Question: I need to dynamically load a dll in C++.
I have followed this tutorial <URL> to create the dll and everything worked fine.
Then I followed this one <URL> and I've adapted the console application as follow:
'''
typedef DOUBLE(CALLBACK* DllFunc)(DOUBLE, DOUBLE);
int _tmain(int argc, _TCHAR* argv[])
{
HINSTANCE hDLL; // Handle to DLL
DllFunc dllFunc1;
DOUBLE p1 = 1.0, p2 = 2.0, r;
hDLL = LoadLibrary(L"MathFuncsDLL");
if (hDLL != NULL)
{
cout << "DLL loaded: " << hDLL << endl;
dllFunc1 = (DllFunc)GetProcAddress(hDLL, "MyMathFuncs@MathFuncs@Multiply");
if (!dllFunc1)
{
// handle the error
FreeLibrary(hDLL);
cout << "Function not found!" << endl;
return -1;
}
else
{
// call the function
r = dllFunc1(p1, p2);
cout << "The result is: " << r << endl;
}
}
else {
cout << "Dll not found" << endl;
return -1;
}
cout << "Press any key to exit." << endl;
int i;
cin >> i;
return 0;
}
'''
The DLL is loaded correctly and it is not null. The problem is the GetProcAddress() function which always return 0.
I've tried with every combination of Namespace, ClassName, Method name. I've tried to use the scope operator (::) instead of the @ in the function name.
I've tried to define the entire namespace as
extern "C"
but nothing changes. Every time i run or debug the console application, it cannot find the 'Multiply' function.
I think I'm missing something...
Where am I wrong?
---
Dependency Walker exposed me the following Export Table:

Now I wonder what the last part of the function name means...
Why does the __declspec(dllexports) add those symbols?
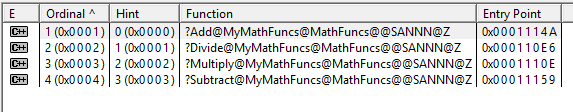
Answer: Use a tool like dumpbin or Dependency Viewer to inspect the exported function names. This will allow you to diagnose which of the likely failure modes applies to your case:
1. The function is not exported, or
2. The function is exported, but the name is decorated, or
3. The function is exported with the name that you expected, but you just typed it incorrectly.